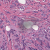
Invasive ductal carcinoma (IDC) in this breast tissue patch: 1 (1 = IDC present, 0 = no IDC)